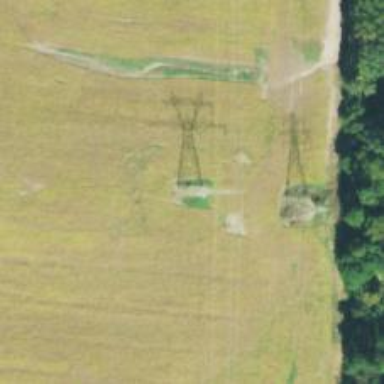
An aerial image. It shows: Lattice structure tower.